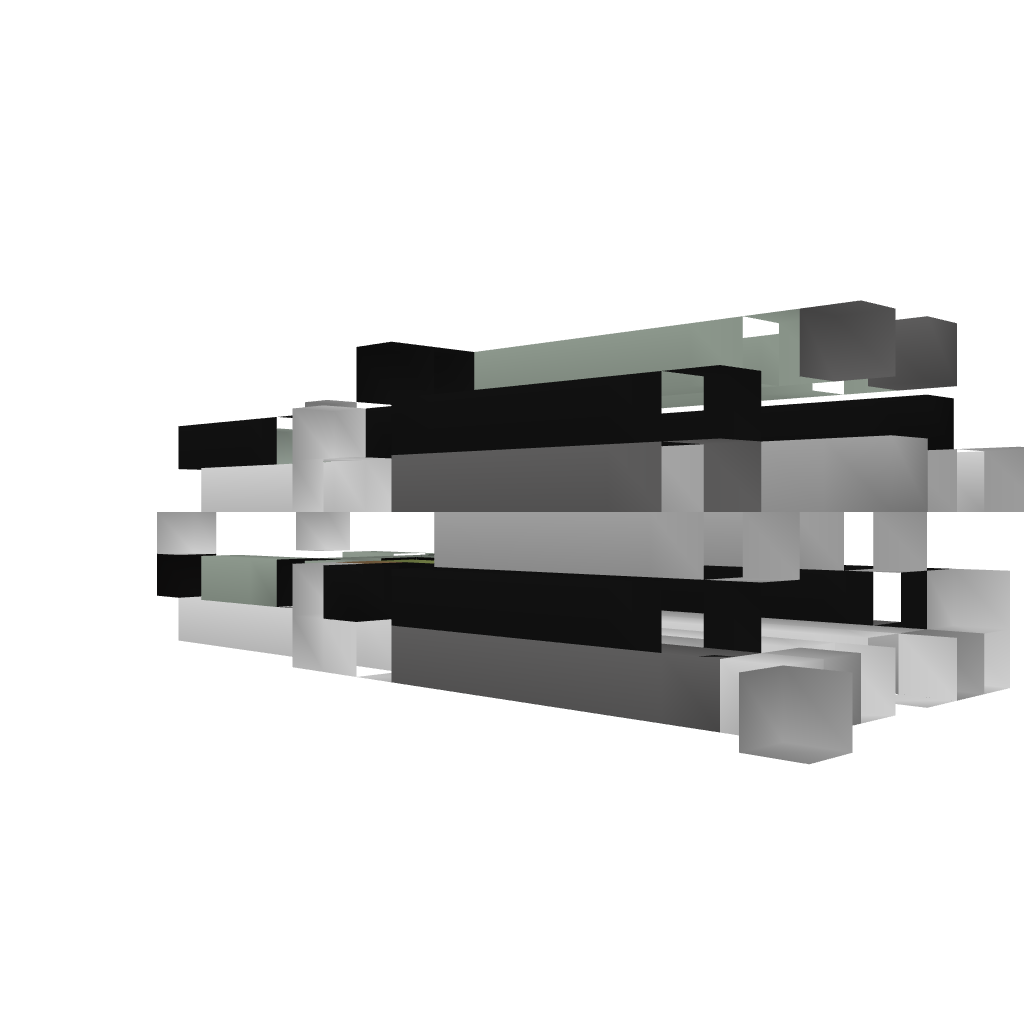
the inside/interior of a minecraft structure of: Cannon rapid fire